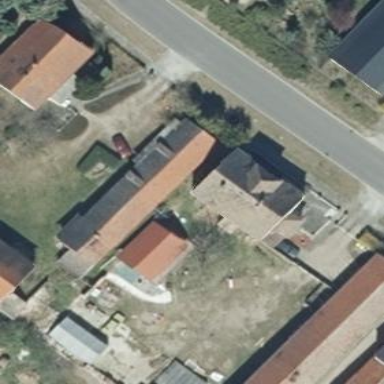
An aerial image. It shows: House with flat roof. The building has various parts.